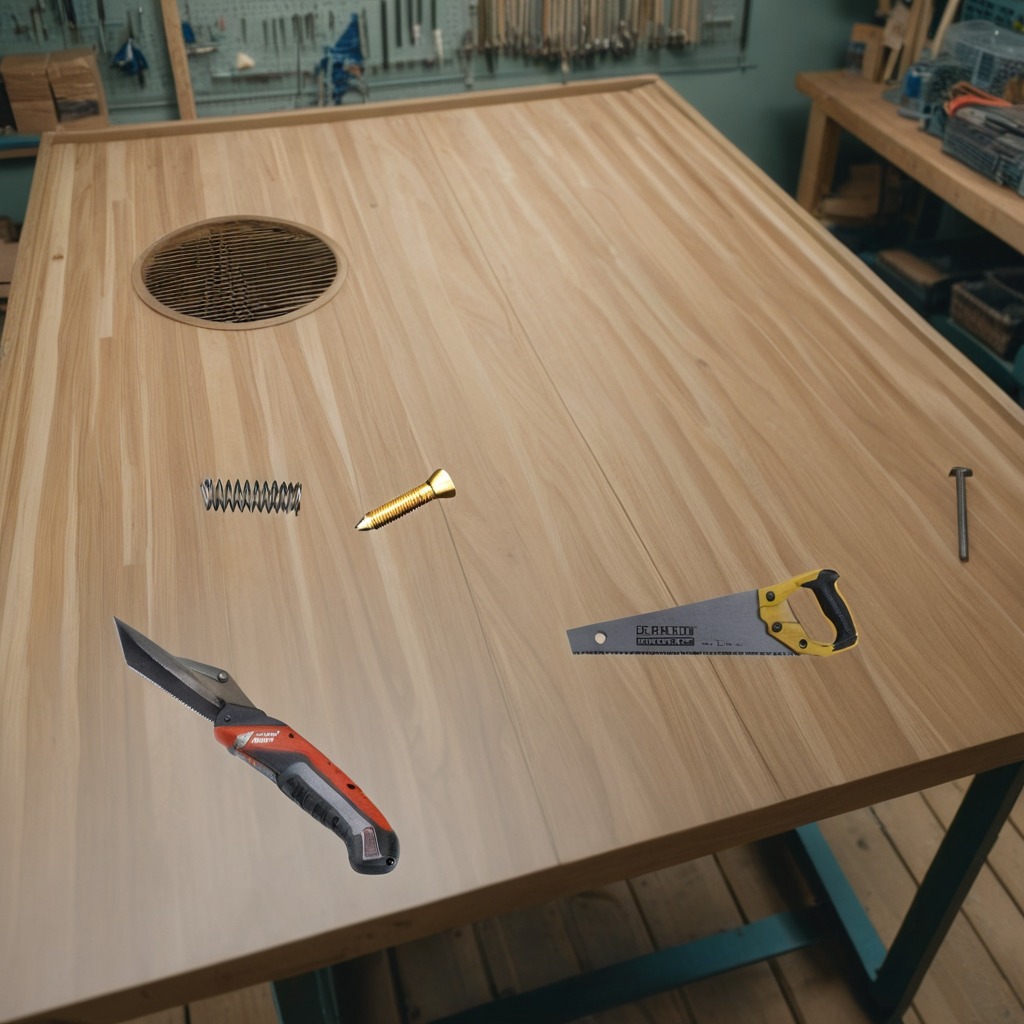
A utility knife, a metal machine screw, an iron nail, a coiled metal spring, and a handheld metal saw are lying on a workbench inside a coastal fishing gear workshop.